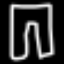
Label: pants